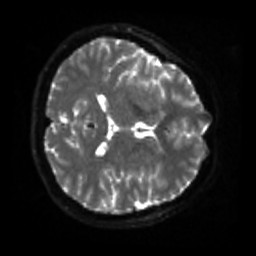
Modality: sbref
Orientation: axial
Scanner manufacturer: siemens
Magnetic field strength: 3 T
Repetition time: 4 s
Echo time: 0.0594 s